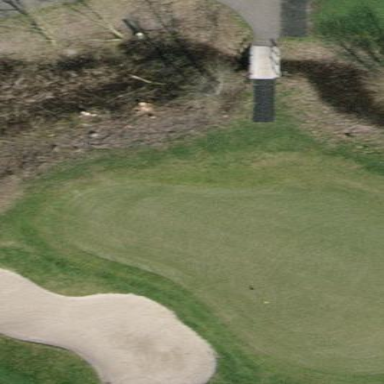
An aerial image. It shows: Picturesque green golfing area with grass land use.